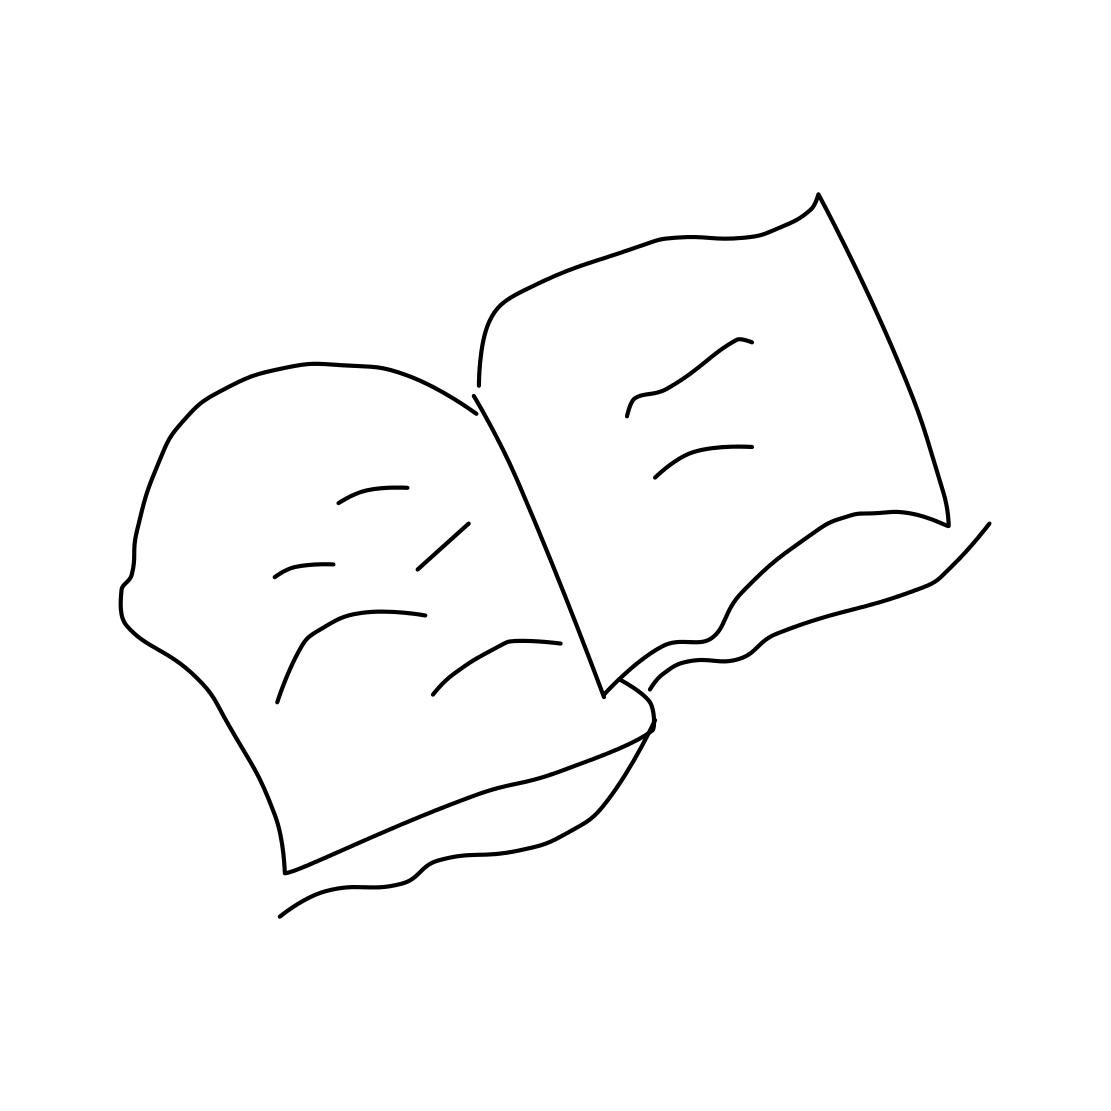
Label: book